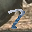
Label: 7